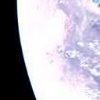
Label: sunburn